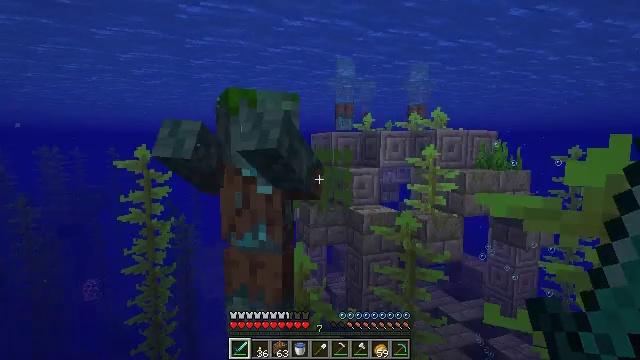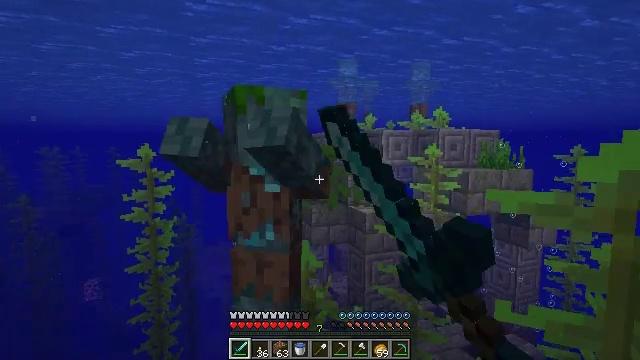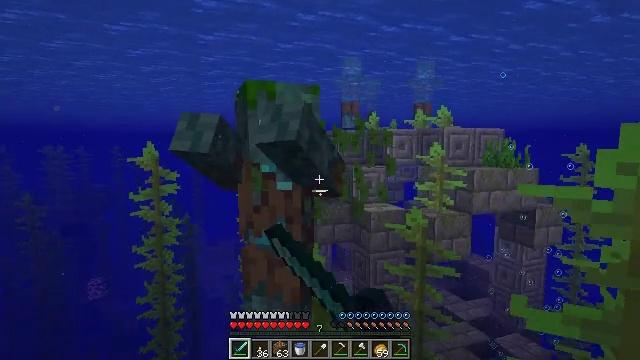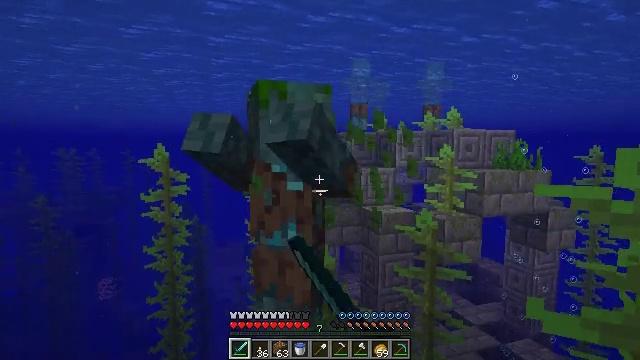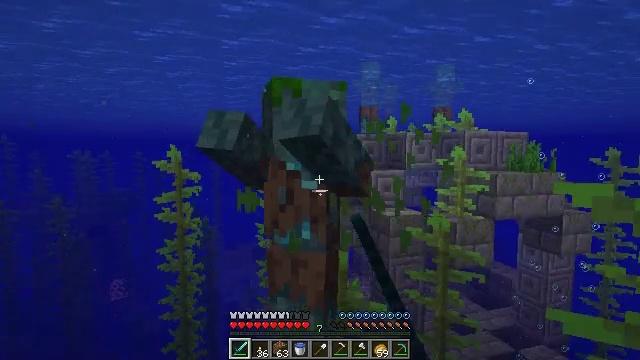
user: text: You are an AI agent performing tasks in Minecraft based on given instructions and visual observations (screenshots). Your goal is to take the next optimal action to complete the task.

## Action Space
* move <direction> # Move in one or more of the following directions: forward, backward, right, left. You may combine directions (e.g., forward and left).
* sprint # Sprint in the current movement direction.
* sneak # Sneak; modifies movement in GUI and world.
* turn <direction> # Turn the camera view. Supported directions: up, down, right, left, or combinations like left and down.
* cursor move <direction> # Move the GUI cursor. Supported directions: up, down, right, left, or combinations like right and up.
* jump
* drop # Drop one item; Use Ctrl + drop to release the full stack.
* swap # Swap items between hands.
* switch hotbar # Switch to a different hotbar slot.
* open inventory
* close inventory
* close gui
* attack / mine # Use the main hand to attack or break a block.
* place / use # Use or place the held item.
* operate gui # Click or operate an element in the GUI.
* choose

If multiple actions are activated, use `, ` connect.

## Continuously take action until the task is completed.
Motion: motion action
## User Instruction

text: Harvest kelp from the ocean.
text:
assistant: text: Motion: attack / mine
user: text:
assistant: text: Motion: attack / mine
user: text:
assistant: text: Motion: turn left
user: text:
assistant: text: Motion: move back, turn left
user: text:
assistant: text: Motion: no_op